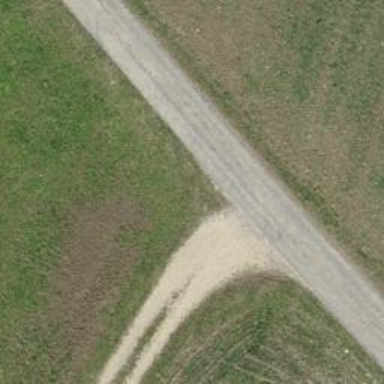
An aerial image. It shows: Well-maintained track road with grade 1 tracktype.